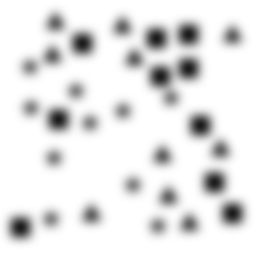
Squares: 10
Triangles: 10
Stars: 10
Total shapes: 30